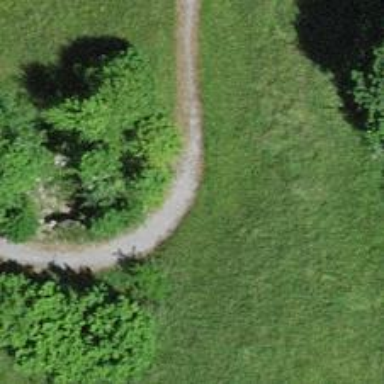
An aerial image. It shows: Path with fine gravel surface.